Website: crate-barrel
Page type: payment
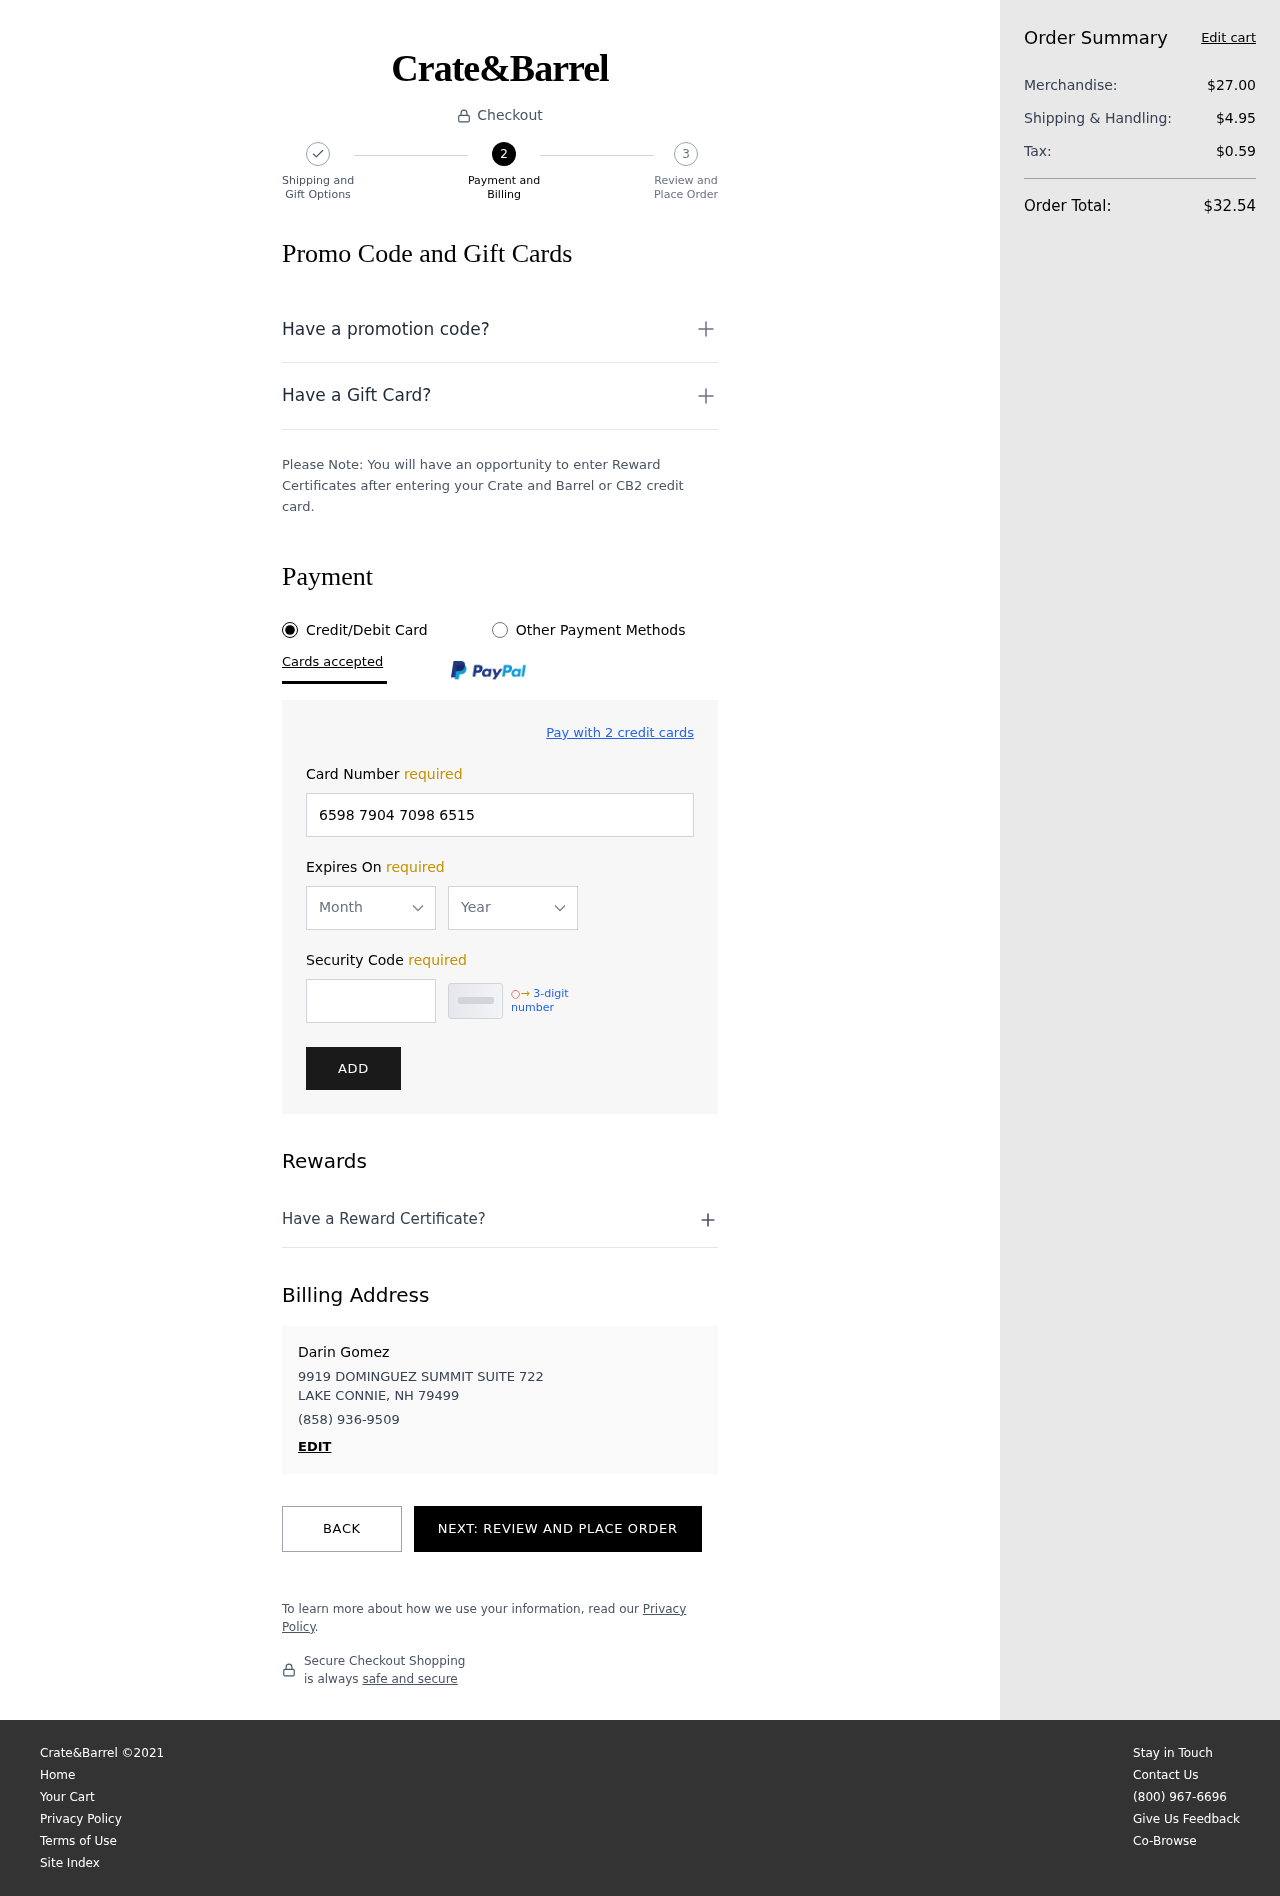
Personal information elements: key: PII_CARD_EXPIRY_MONTH
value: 01
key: PII_CARD_EXPIRY_YEAR
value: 26
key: PII_CITY_STATE_ZIP
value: LAKE CONNIE, NH 79499
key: PII_FULLNAME
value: Darin Gomez
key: PII_PHONE
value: (858) 936-9509
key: PII_STREET
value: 9919 DOMINGUEZ SUMMIT SUITE 722
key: PII_CARD_NUMBER
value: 6598 7904 7098 6515
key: PII_CARD_CVV
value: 771
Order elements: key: ORDER_SUBTOTAL
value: $27.00
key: ORDER_SHIPPING_COST
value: $4.95
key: ORDER_TAX
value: $0.59
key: ORDER_TOTAL
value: $32.54